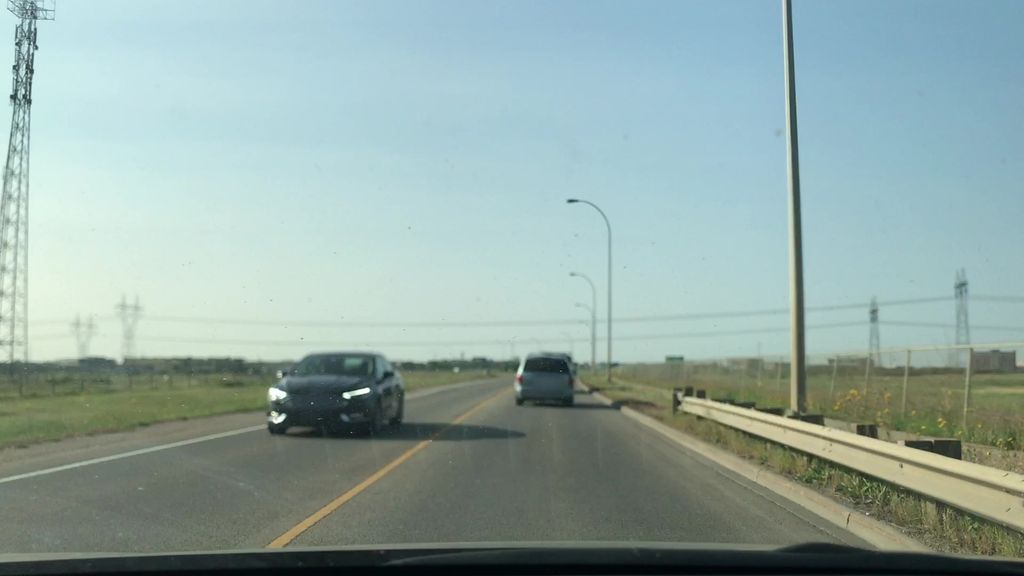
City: edmonton